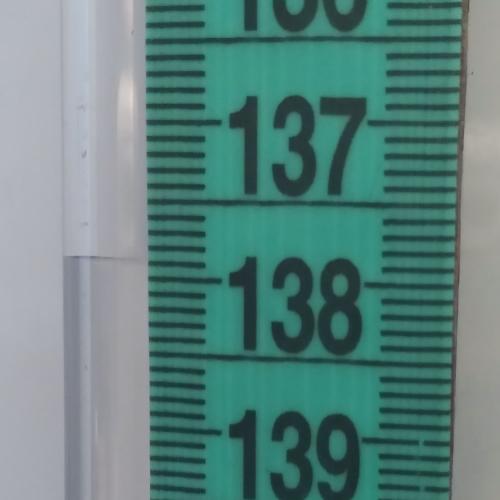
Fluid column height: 137.9 cm